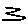
Label: zigzag